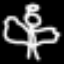
Label: angel